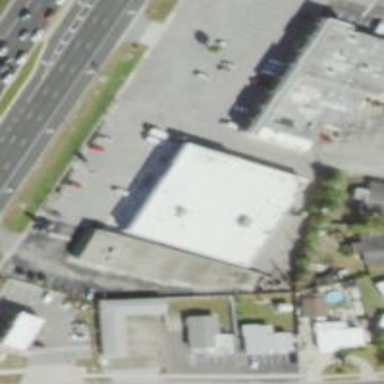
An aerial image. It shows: Building that houses furniture shop.